Question: I followed the advice at this link <URL>
I have a Login page that is connected to a github project that I downloaded called <URL>. It essentially provides a slide out menu for the application. I need to pass a value from my Login Page to the initial Page that is loaded with the SWRevealViewController. Can't seem to get it working. Can anyone point me in the right direction? What I have tried is the following:
LoginViewController.m
'''
#import "LoginViewController.h"
#import "ProfileTableViewController.h"
@interface LoginViewController ()
@property (strong, nonatomic) ProfileTableViewController *secondViewController;
@end
@implementation dbViewController
-(id)init
{
if (self = [super init]) {
self.secondViewController = [[ProfileTableViewController alloc] init];
}
return self;
}
- (BOOL)shouldPerformSegueWithIdentifier:(NSString *)identifier sender:(id)sender{
if([identifier isEqualToString:@"Login"]){
[self login:sender];
self.secondViewController.idNumber = _IDNumber;
_secondViewController.idNumber = _IDNumber;
return YES;
}
}
'''
LoginViewController.h
'''
#import <UIKit/UIKit.h>
#import <sqlite3.h>
#import "ProfileTableViewController.h"
@interface LoginViewController : UIViewController
@property (strong, nonatomic)NSString *IDNumber;
@end
'''
ProfileTableViewController.h
'''
#import <CoreLocation/CoreLocation.h>
#import <UIKit/UIKit.h>
#import <sqlite3.h>
@interface ProfileTableViewController : UIViewController <CLLocationManagerDelegate, UITextFieldDelegate>
@property (nonatomic) NSString *idNumber;
@end
'''
ProfileTableViewController.m
'''
#import "ProfileTableViewController.h"
#import "SWRevealViewController.h"
#import "ProfileEditFieldController.h"
@interface ProfileTableViewController ()
@end
@implementation ProfileTableViewController
- (void)viewDidLoad
{
[super viewDidLoad];
NSLog(_idNumber);
}
@end
'''
Just to add clarification, the two blue controllers are the Login, and the three controllers on the right, one of them is the controller I would like to pass the value for

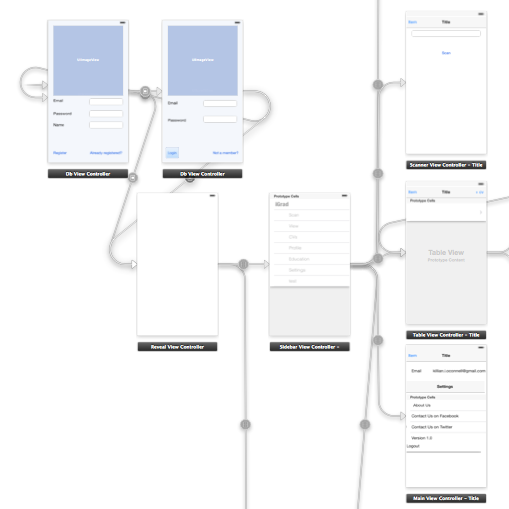
Answer: You should do it like this instead:
'''
-(void) prepareForSegue:(UIStoryboardSegue *)segue sender:(id)sender
{
ProfileTableViewController *pvc = (ProfileTableViewController*)[segue destinationViewController];
pvc.idNumber = _IDNumber
}
'''
Hope that works! :)
UPDATE:
I think what you need is NSUserDefaults, use it, and store the ID. You gonna need it in more than one controller I believe, and its easy to store data on.
<URL>